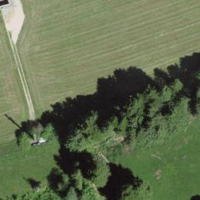
EUNIS habitat code: 41
Species observed at this site:
Prunus spinosa